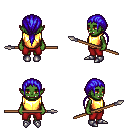
a pixel art fantasy rpg character, female body template, orc, green skin, gold chest armor, red pants, blue ponytail hairstyle, metal boots, spear, four views (front, back, left, right), 2x2 character sprite sheet, small pixel art, hard edges, no anti-aliasing